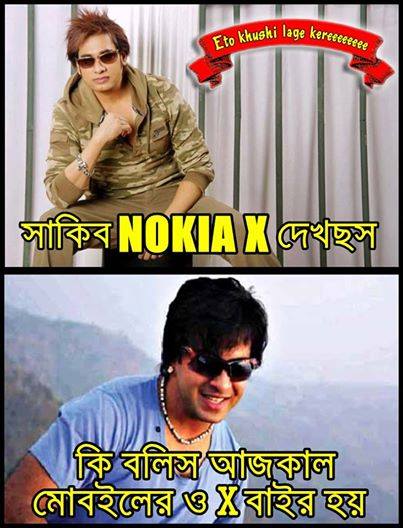
Caption: সাকিব NOKIA X দেখছস কি বলিস আজকাল মোবাইল এর ও X বাইর হয়
Label: non-hate